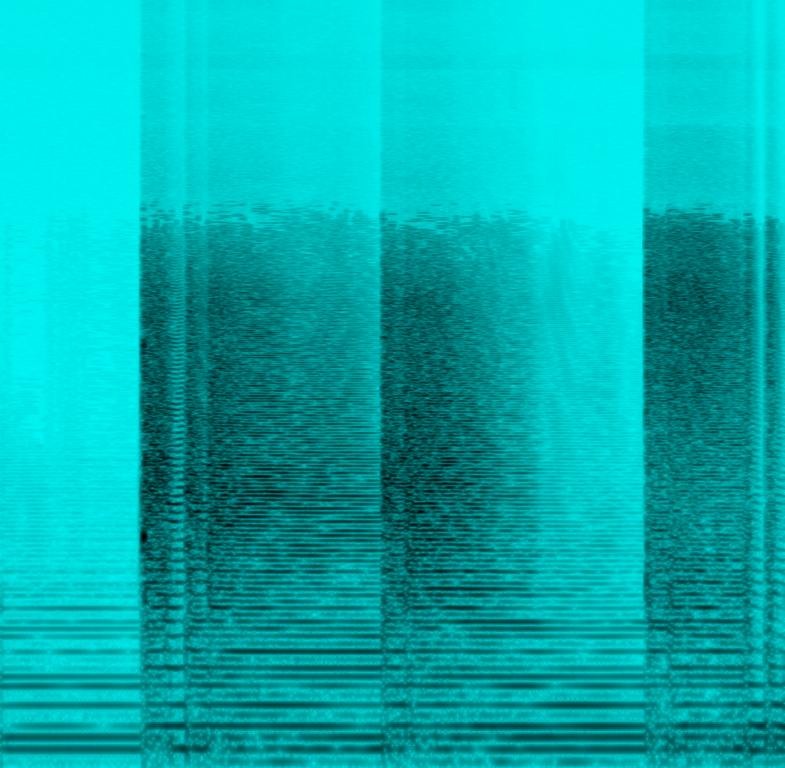
This clip features an electric guitar played through a distortion effects pedal. At the beginning, the sound is open. The guitar plays a power chord using down strokes. After changing settings on the pedal, a chord is strummed and then arpeggiated notes are played. This produces a 'closed' sound. There are no voices in this song. There are no other instruments in this clip. This clip can be played in a demo video of the distortion effect pedal.